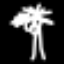
Label: palm tree